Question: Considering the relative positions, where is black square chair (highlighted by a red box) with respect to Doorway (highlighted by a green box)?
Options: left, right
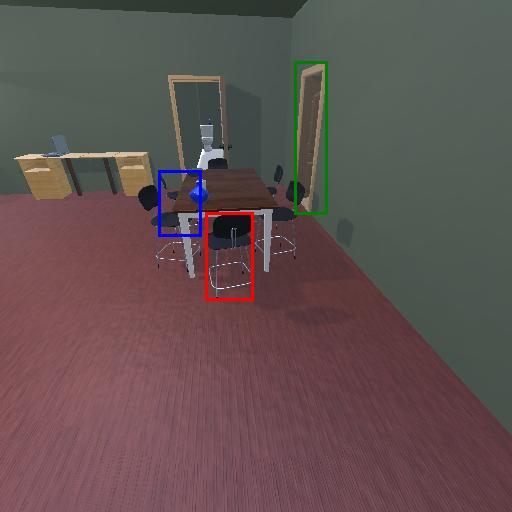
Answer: left